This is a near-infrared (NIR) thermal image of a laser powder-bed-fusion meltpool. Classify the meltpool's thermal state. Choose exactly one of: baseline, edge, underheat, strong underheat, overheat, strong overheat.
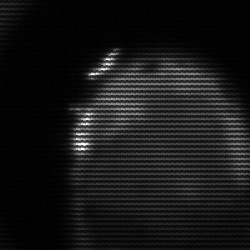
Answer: edge